Question: I was reading Knuth's The Art of Computer Programming and I noticed that he indicates that the DIV command takes 6 times longer than the ADD command in his MIX assembly language.
To test the relevancy to modern architecture, I wrote the following code snippet:
'''
#include <time.h>
#include <stdio.h>
#include <stdlib.h>
int main(int argc, char *argv[])
{
clock_t start;
unsigned int ia=0,ib=0,ic=0;
int i;
float fa=0.0,fb=0.0,fc=0.0;
int sample_size=100000;
if (argc > 1)
sample_size = atoi(argv[1]);
#define TEST(OP) start = clock(); for (i = 0; i < sample_size; ++i) ic += (ia++) OP ((ib--)+1); printf("%d,", (int)(clock() - start))
TEST(+);
TEST(*);
TEST(/);
TEST(%);
TEST(>>);
TEST(<<);
TEST(&);
TEST(|);
TEST(^);
#undef TEST
//TEST must be redefined for floating point types
#define TEST(OP) start = clock(); for (i = 0; i < sample_size; ++i) fc += (fa+=0.5) OP ((fb-=0.5)+1); printf("%d,", (int)(clock() - start))
TEST(+);
TEST(*);
TEST(/);
#undef TEST
printf("
");
return ic+fc;//to prevent optimization!
}
'''
I then generated 4000 test samples (each containing a sample size of 100000 operations of each type) using this command line:
'''
for i in {1..4000}; do ./test >> output.csv; done
'''
Finally, I opened the results with Excel and graphed the averages. What I found was rather surprising. Here is the graph of the results:

The actual averages were (from left-to-right): 463.36475,437.38475,806.59725,821.70975,419.56525,417.85725,426.35975,<PHONE>,423.792,549.91975,544.11825,543.11425
Overall this is what I expected (division and modulo are slow, as are floating point results).
My question is: why do both integer and floating-point multiplication execute faster than their addition counterparts? It is a small factor, but it is consistent across numerous tests. In TAOCP Knuth lists ADD as taking 2 units of time while MUL takes 10. Did something change in CPU architecture since then?
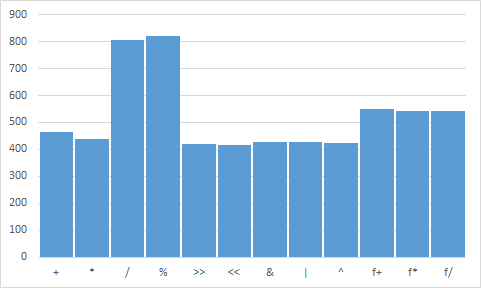
Answer: to test the execution time, look at the instructions produced in the assembly listing and look at the documentation for the processor for those instructions and note if the FPU is performing the operation or if it is directly performed in the code.
Then, add up the execution time for each instruction.
However, if the cpu is pipelined or multi threaded, the operation could take MUCH less time than calculated.